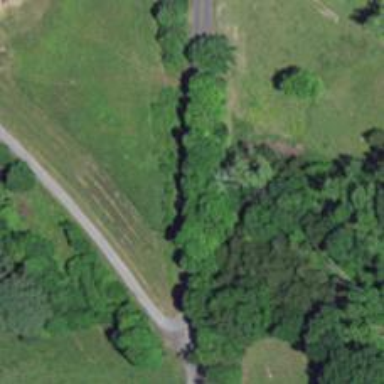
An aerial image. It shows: Unclassified road.